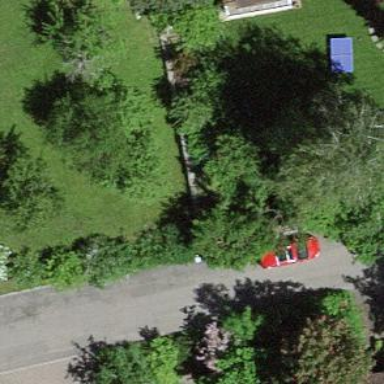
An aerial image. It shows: Garden that is leisure land.